Here is the wavelet time-frequency representation (scalogram) of a rolling-element bearing's vibration measurement. Classify the bearing condition as one of: normal, inner_race, outer_race, ball.
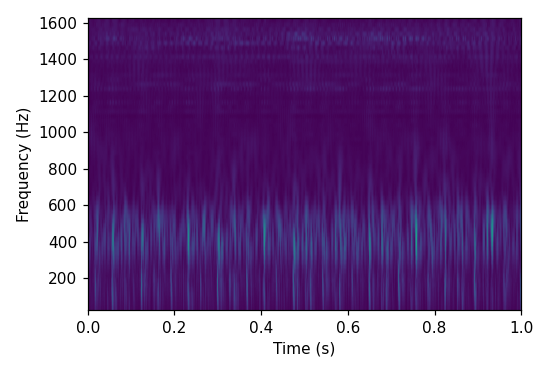
Answer: outer_race